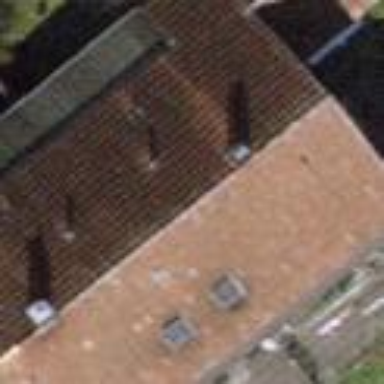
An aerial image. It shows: Terrace building.